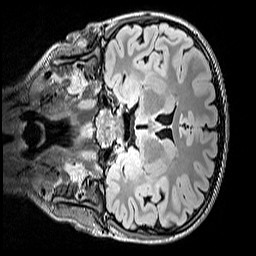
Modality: FLAIR
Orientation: coronal
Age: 12
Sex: female
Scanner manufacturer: siemens
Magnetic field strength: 3 T
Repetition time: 5 s
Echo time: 0.388 s